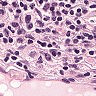
Metastatic tissue present: yes